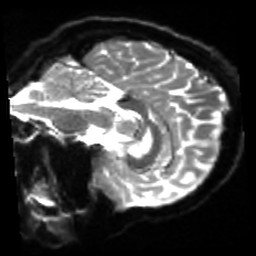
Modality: sbref
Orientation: sagittal
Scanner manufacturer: siemens
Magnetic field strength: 3 T
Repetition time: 4 s
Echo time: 0.0594 s